Interaction volume radius: 10 \u00c5
Interaction volume height: 15 \u00c5
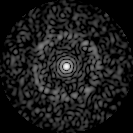
Disorder parameter: 0.8465